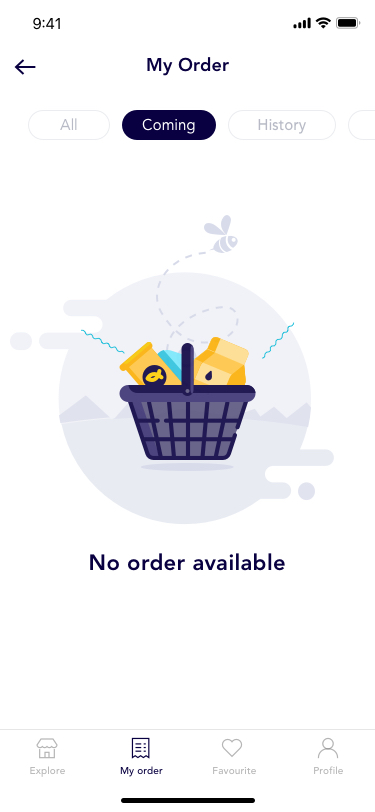
Text in this UI design:
No order available
My Order
Explore
My order
Favourite
Profile
Coming
All
History